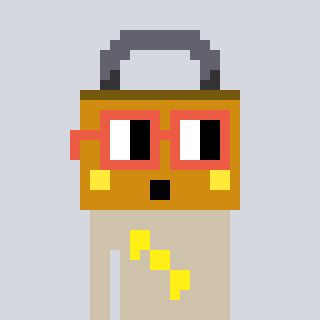
a pixel art character with square orange glasses, a lock-shaped head and a bege-colored body on a cool background